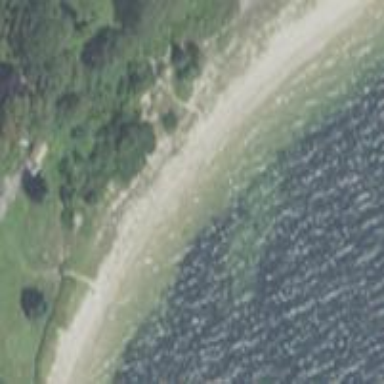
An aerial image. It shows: Sandy beach.